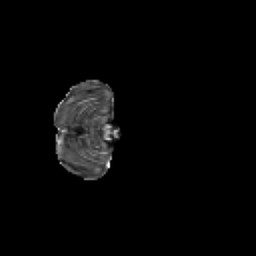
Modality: FA
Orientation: axial
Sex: female
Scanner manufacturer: siemens
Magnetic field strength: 3 T
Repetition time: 5 s
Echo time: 0.071 s